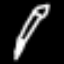
Label: pencil